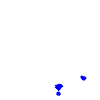
Particle: electron